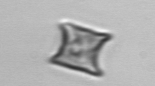
Label: Eucampia